Aerial crown-view tile of a tropical tree (Barro Colorado Island, Panama), acquired 20240716:
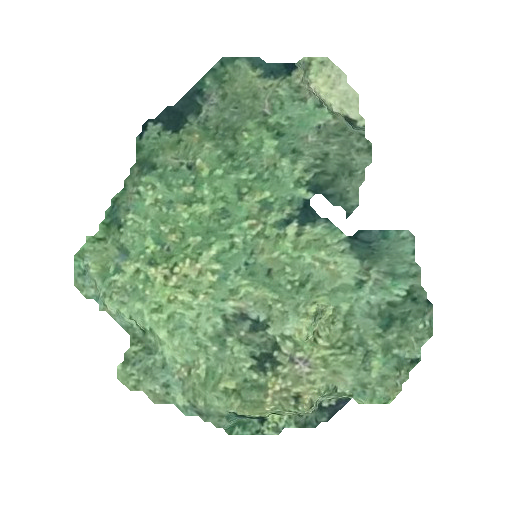
Species: Virola surinamensis
GBIF accepted scientific name: Virola surinamensis
Crown area: 143.842 m²